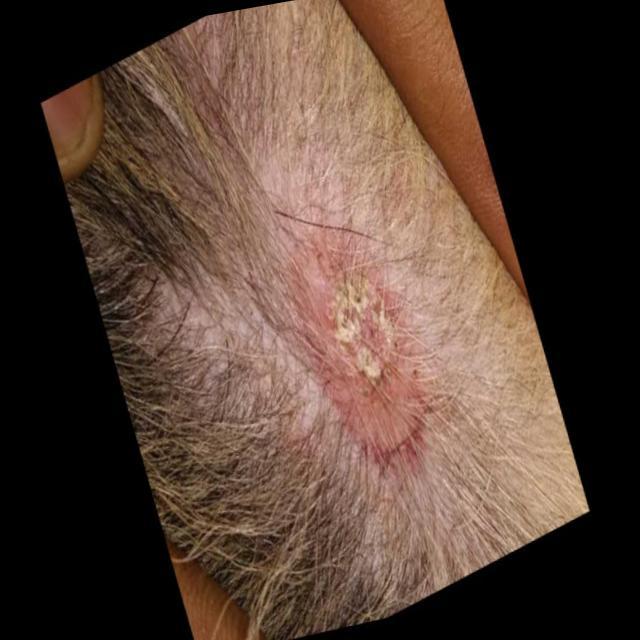
Canine ringworm (Dermatophytosis) — fungal infection caused by Microsporum or Trichophyton. Presents with circular alopecia, scaling, crusting, and broken hairs.